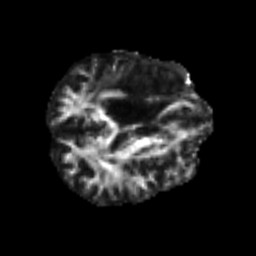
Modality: FA
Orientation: axial
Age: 55
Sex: male
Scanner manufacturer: siemens
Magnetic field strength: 3 T
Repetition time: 4.987 s
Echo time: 0.0792 s